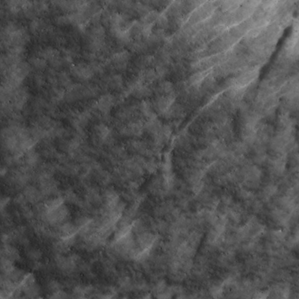
Label: non_frost